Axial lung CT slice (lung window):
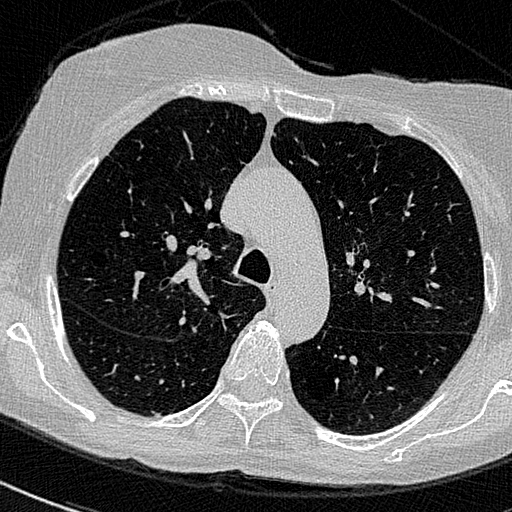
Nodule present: no